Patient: sex F, age 35
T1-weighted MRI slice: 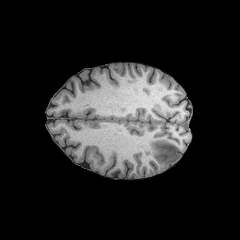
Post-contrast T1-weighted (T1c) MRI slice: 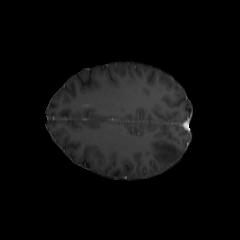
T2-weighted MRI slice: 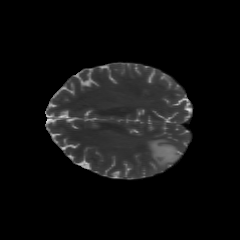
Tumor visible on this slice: yes
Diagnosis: Astrocytoma, IDH-mutant
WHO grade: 2